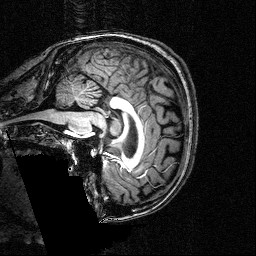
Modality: T1w
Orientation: sagittal
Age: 36
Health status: healthy
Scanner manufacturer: siemens
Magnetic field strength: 3 T
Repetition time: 2.5 s
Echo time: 0.00393 s